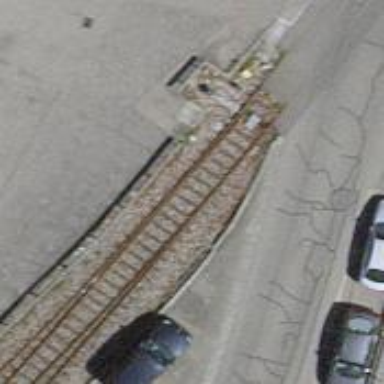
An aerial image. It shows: Railway switch.